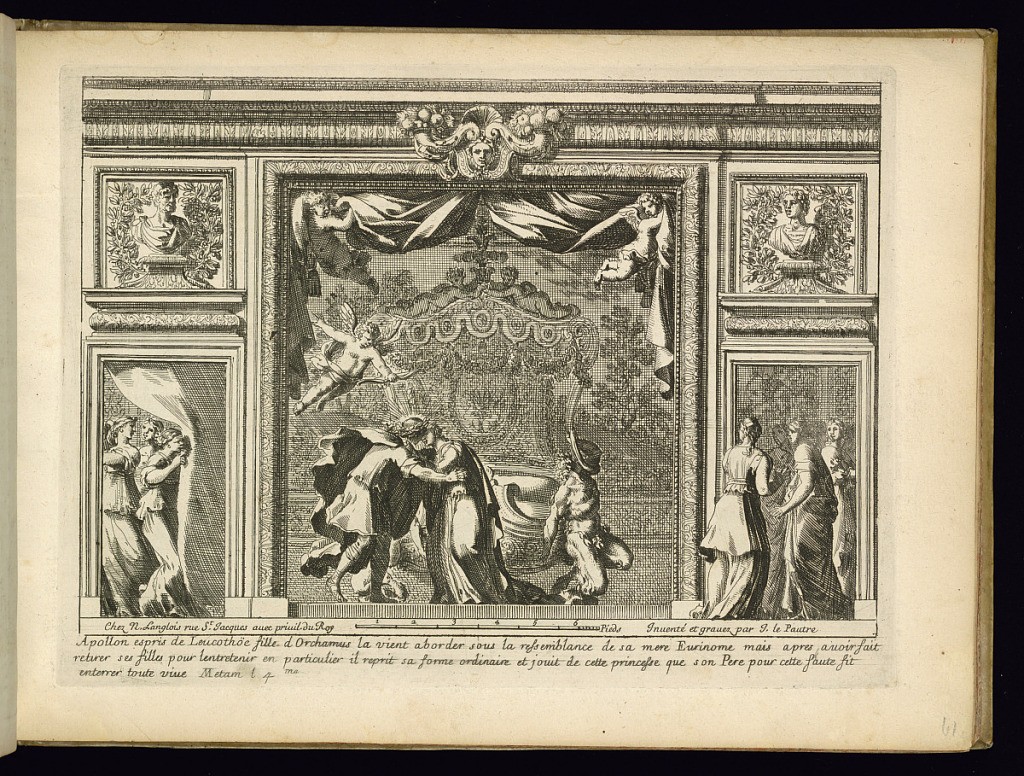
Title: Alcove with Apollo Kissing Leucothoe
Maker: Jean Le Pautre, French, 1618–1682
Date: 1658–1703
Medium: Etching on laid paper
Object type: Print
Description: A scene from Greek and Roman mythology featuring figures in an alcove with a bed. In the center, Apollo kisses Leucothoe with a highly ornate canopy bed behind them, flying putti, and a landscape tapestry on the wall. Doorways flanking the alcove with female figures watching from both sides. The paneling is ornately carved featuring mascarons (masks), portrait busts, leaf pattern moldings and cornucopias. The scene is described below. The plate is signed.